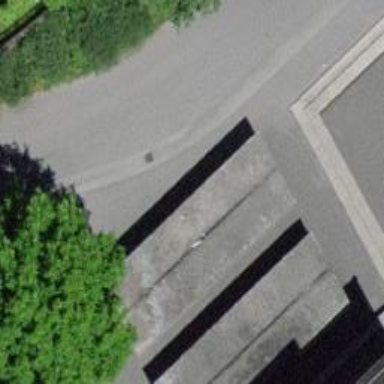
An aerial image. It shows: Bicycle parking area with asphalt surface.